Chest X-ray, PA view. Patient: 62 years old, sex M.
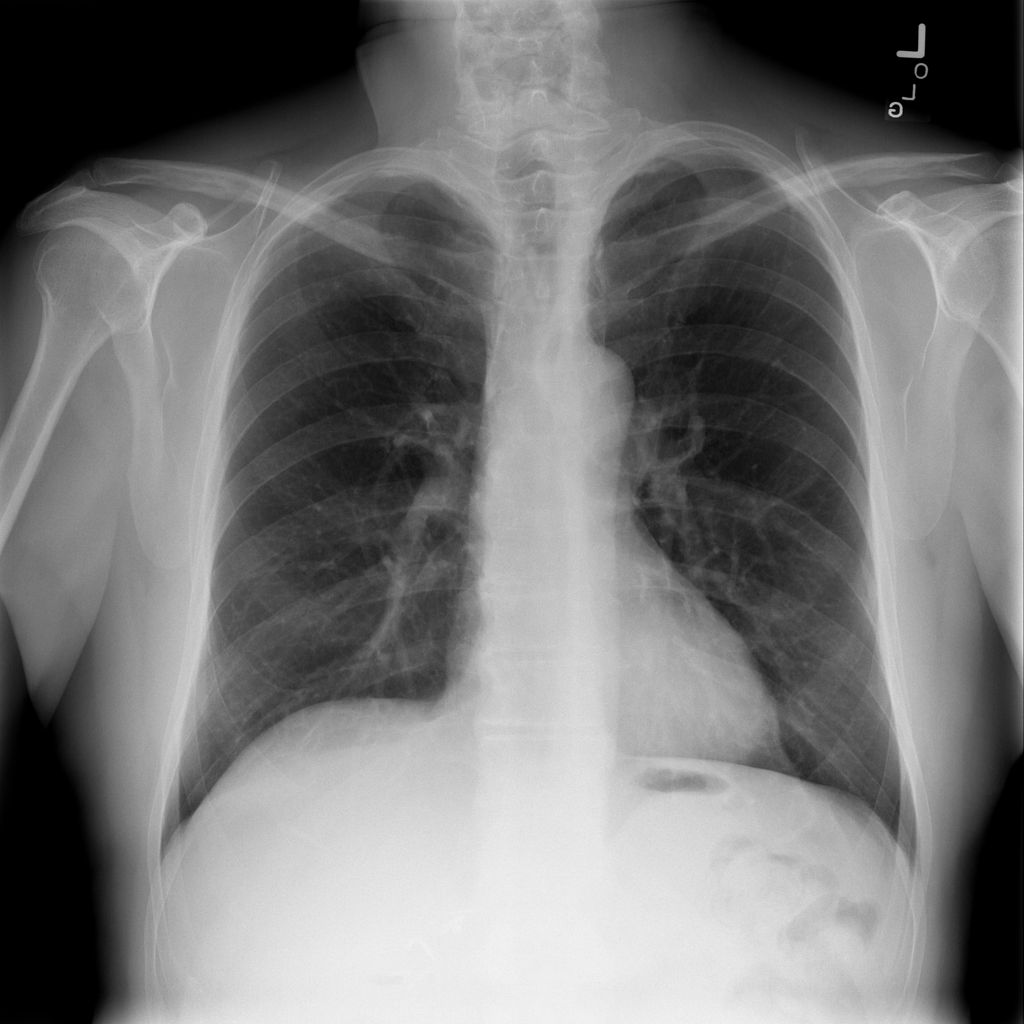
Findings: No Finding